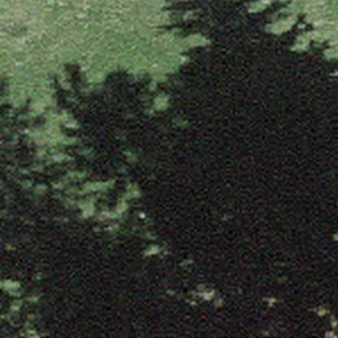
Label: other